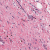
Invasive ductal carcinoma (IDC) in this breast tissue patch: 0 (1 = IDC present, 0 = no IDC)